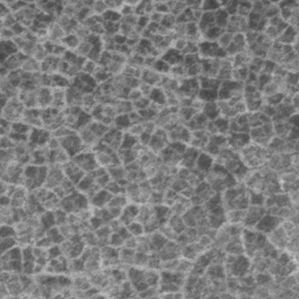
Label: frost